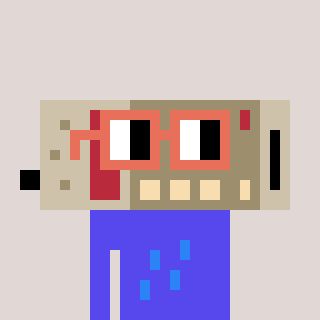
a pixel art character with square orange glasses, a cordless phone-shaped head and a computerblue-colored body on a warm background